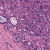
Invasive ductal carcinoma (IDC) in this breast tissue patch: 0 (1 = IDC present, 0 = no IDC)